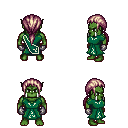
a pixel art fantasy rpg character, male body template, orc, green skin, sash dress, teal pants, white blonde ponytail hairstyle, metal gloves, four views (front, back, left, right), 2x2 character sprite sheet, small pixel art, hard edges, no anti-aliasing